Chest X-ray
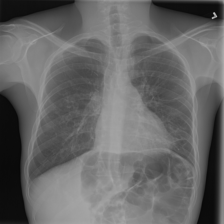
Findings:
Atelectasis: negative
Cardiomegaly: negative
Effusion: negative
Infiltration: negative
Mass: negative
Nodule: negative
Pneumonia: negative
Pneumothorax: positive
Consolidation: negative
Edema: negative
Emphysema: negative
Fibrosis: negative
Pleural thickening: negative
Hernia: negative